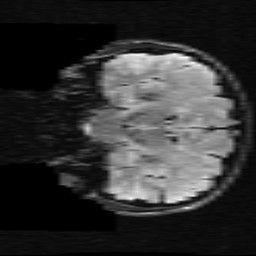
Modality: FLAIR
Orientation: coronal
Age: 27
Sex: male
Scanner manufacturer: ge
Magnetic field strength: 3 T
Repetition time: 11 s
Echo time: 0.1497 s